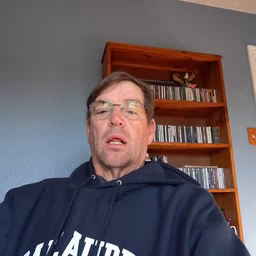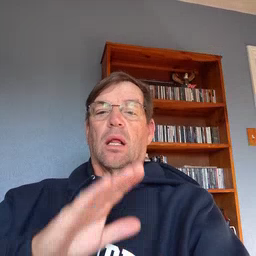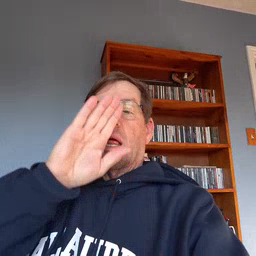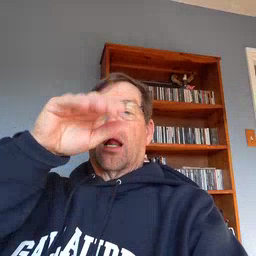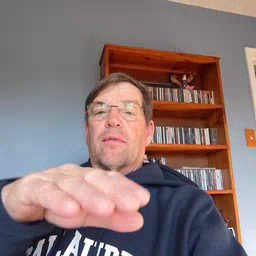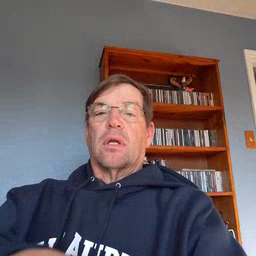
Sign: elephant